Question: I'm trying to code a 8-puzzle game solver in C++, but I'm having a lot of problems while doing it. The program is currently working, but it takes too much steps to solve the puzzle. I mean, sometimes it can find the optimal solution, sometimes it takes as much as 400 steps to solve it. My main doubt is the following.. Imagine I have this diagram(this is just a draft):

I'm using Manhattan Distance as the heuristic function. After the first step we have two states where f(n)=5, so I expanded the tree. After expanding I still got two states where f(n)=2. Here is my doubt.. Do I still need to expand the tree till I got a unique lowest f(n)?
Thanks in advance!
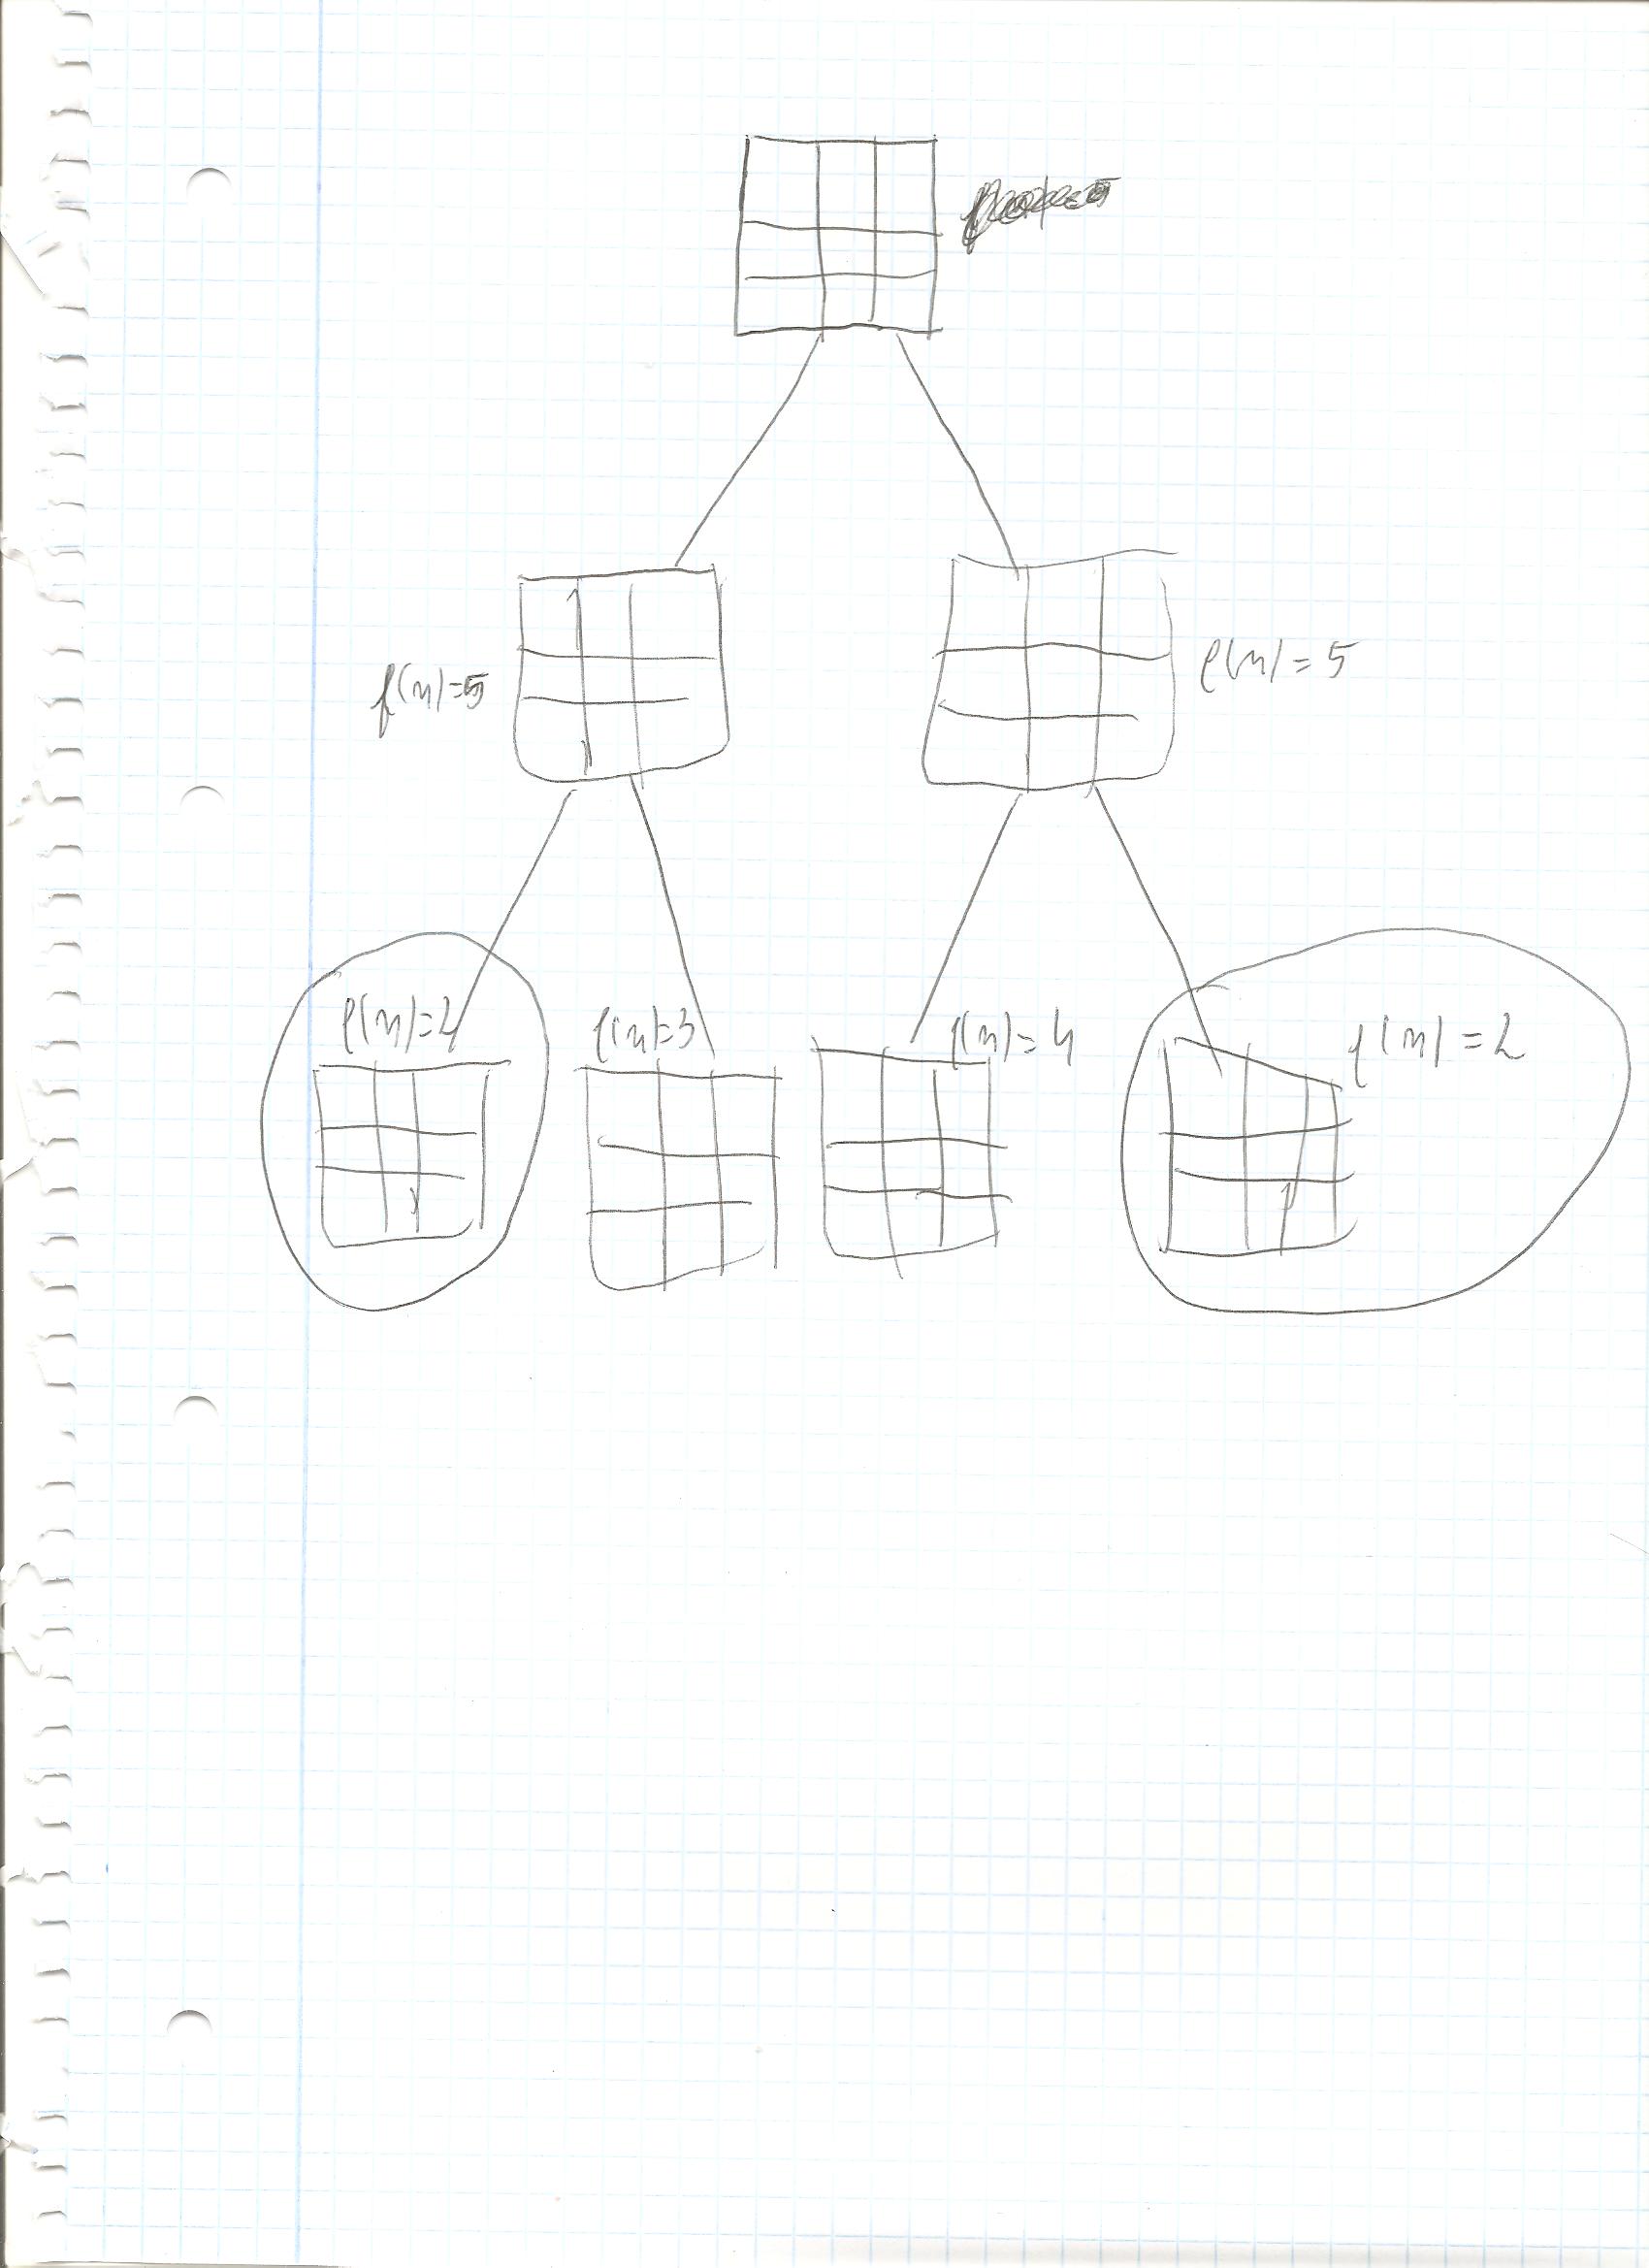
Answer: > Do I still need to expand the tree
You can't solve this puzzle greedily: always taking the branch with lower heuristic value will not lead you to the final solution every time. So you have to keep the other states around for backtracking. The order in which you expand them, whether simple BFS or heuristics-based A*, is up to you.